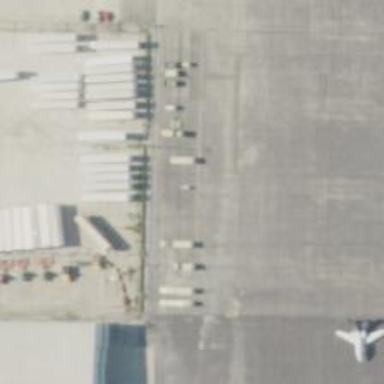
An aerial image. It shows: Image of taxiway at airport.